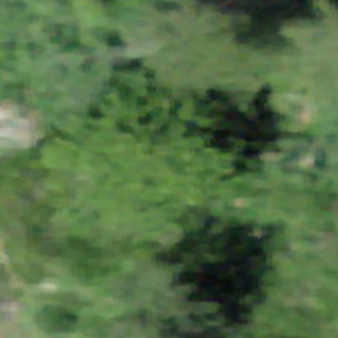
Label: other